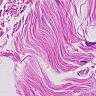
Metastatic tissue present: no